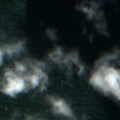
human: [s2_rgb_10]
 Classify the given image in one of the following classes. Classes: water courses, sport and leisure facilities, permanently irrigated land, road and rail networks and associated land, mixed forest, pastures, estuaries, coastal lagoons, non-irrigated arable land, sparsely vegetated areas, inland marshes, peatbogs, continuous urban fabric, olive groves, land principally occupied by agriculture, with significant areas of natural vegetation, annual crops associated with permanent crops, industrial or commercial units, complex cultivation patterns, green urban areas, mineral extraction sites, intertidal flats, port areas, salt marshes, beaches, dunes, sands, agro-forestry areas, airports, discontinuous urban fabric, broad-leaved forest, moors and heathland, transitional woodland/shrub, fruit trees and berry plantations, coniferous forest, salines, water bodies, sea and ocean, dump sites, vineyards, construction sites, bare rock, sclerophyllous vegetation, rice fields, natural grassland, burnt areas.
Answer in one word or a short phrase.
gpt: sea and ocean